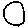
Label: circle